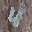
Label: 4